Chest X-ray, PA view. Patient: 73 years old, sex F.
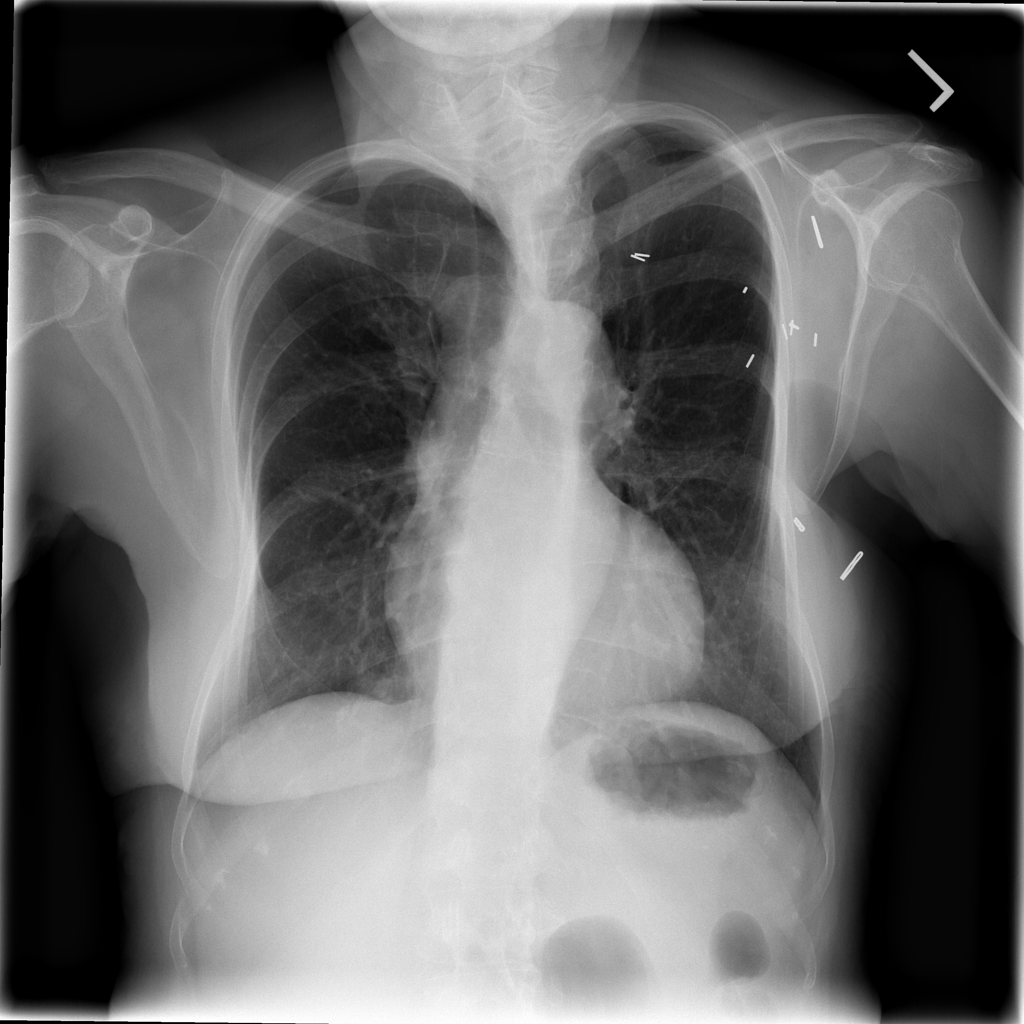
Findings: No Finding